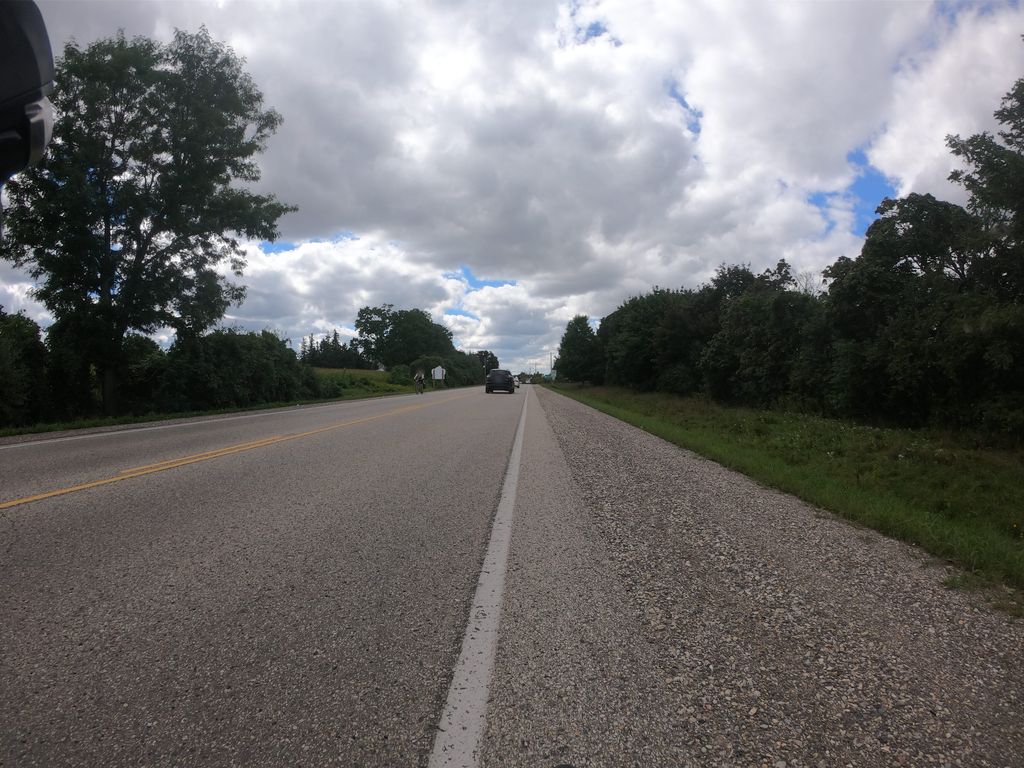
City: kitchener-waterloo